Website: home-depot
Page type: customer-info-address
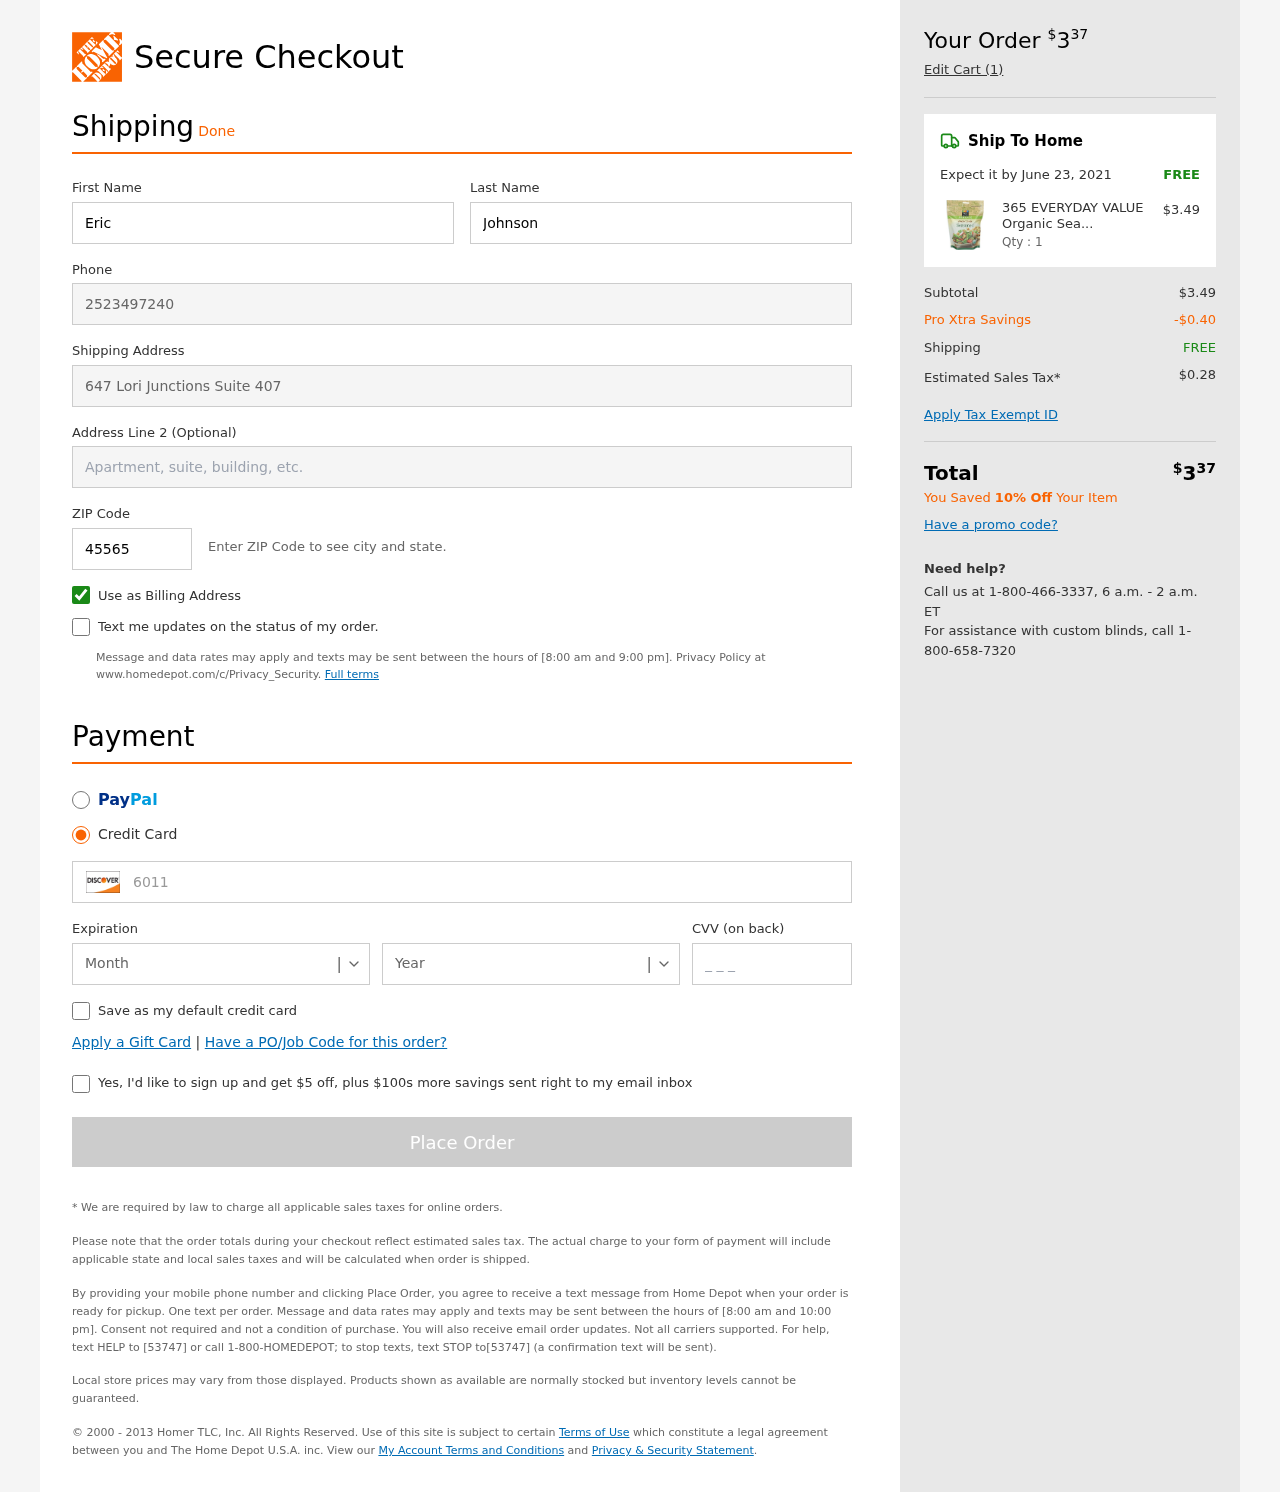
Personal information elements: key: PII_CARD_CVV
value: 576
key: PII_CARD_EXPIRY_MONTH
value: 06
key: PII_CARD_EXPIRY_YEAR
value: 29
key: PII_CARD_NUMBER
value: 6011 0938 1914 4949
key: PII_FIRSTNAME
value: Eric
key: PII_LASTNAME
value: Johnson
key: PII_PHONE
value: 2523497240
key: PII_POSTCODE
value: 45565
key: PII_STREET
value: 647 Lori Junctions Suite 407
Product elements: key: PRODUCT1_NAME
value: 365 EVERYDAY VALUE Organic Seasoned Croutons, 4.5 OZ
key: PRODUCT1_PRICE
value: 3.49
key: PRODUCT1_QUANTITY
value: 1
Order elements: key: ORDER_TOTAL
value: $337
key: ORDER_NUM_ITEMS
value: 1
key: ORDER_DELIVERY_DATE
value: June 23, 2021
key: ORDER_SHIPPING_COST
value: FREE
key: ORDER_SUBTOTAL
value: $3.49
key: ORDER_DISCOUNT
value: -$0.40
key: ORDER_SHIPPING_COST2
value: FREE
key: ORDER_TAX
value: $0.28
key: ORDER_TOTAL2
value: $337
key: ORDER_SAVINGS_MESSAGE
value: You Saved 10% Off Your Item